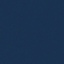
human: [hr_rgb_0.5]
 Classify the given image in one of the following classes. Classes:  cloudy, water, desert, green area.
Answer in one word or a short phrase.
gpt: water